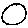
Label: circle